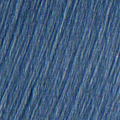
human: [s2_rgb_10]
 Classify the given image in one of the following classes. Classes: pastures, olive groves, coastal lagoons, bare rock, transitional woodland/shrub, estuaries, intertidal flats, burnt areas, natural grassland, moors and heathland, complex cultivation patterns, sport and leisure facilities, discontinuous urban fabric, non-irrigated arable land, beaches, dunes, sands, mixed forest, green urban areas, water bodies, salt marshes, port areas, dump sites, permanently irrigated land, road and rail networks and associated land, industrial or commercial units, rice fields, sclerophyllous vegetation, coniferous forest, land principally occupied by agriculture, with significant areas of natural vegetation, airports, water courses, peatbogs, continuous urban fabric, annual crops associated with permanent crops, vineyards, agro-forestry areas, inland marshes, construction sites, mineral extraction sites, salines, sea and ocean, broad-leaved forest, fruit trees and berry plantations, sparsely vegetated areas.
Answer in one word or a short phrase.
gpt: continuous urban fabric